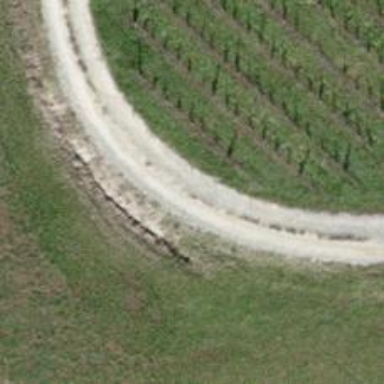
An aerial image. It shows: Track with fine gravel surface of grade2 quality.